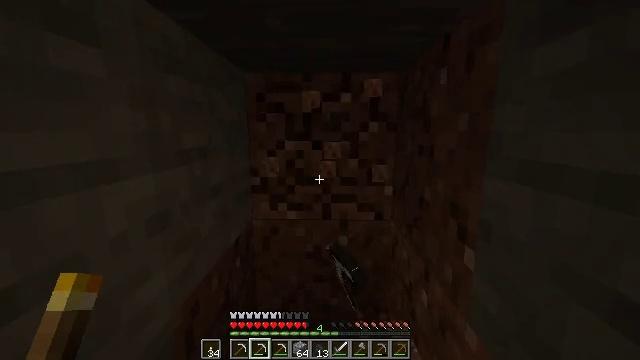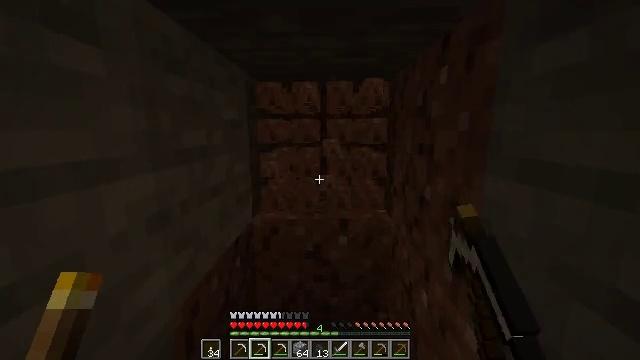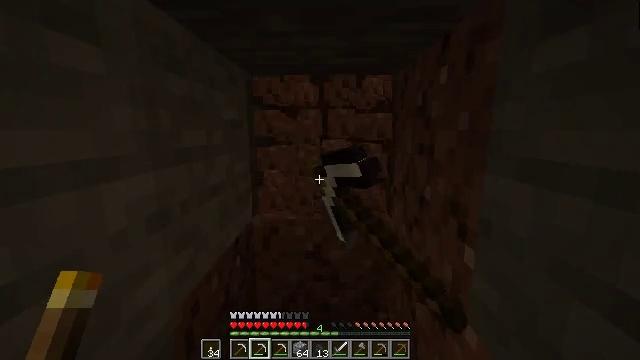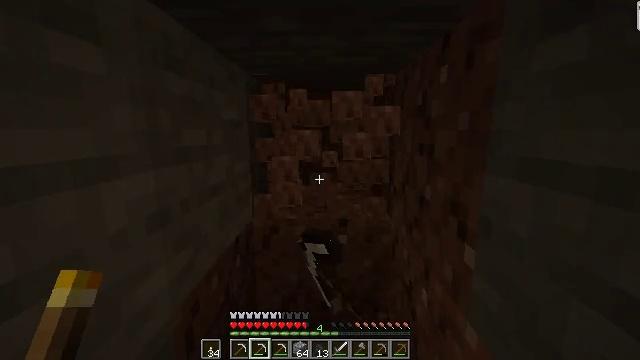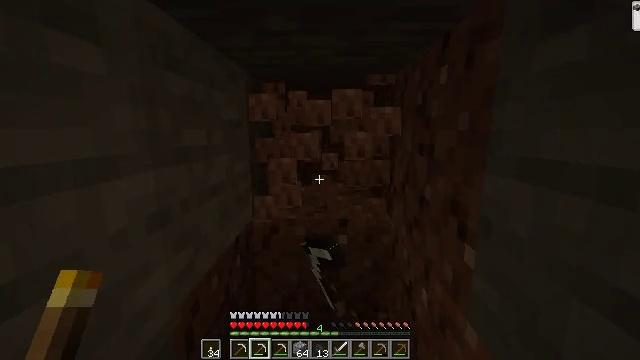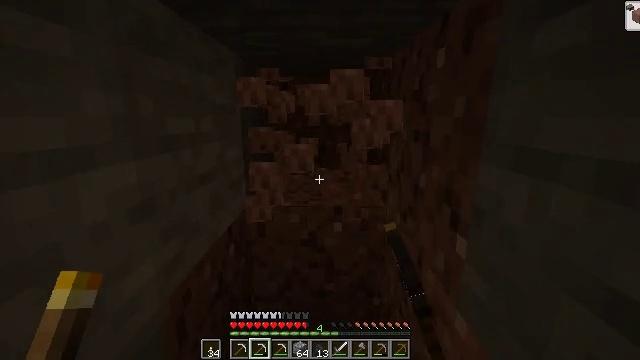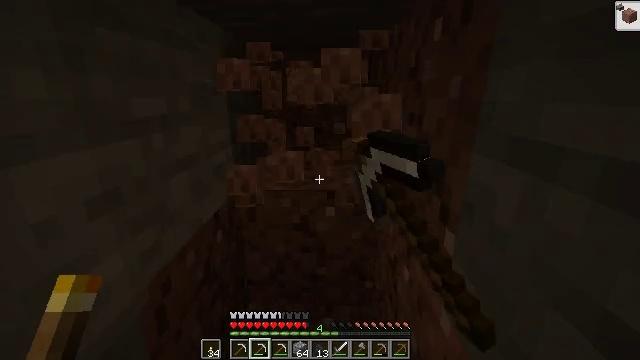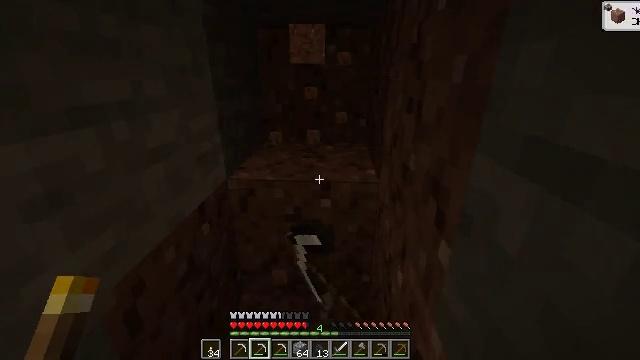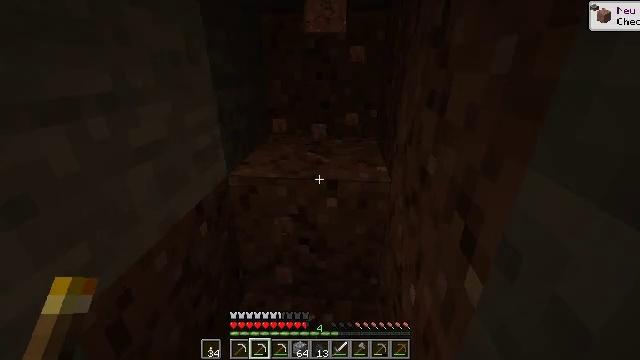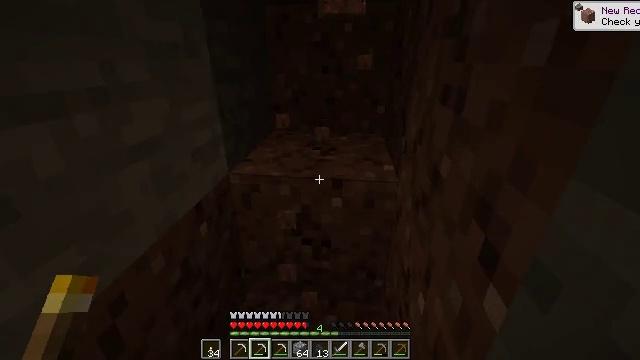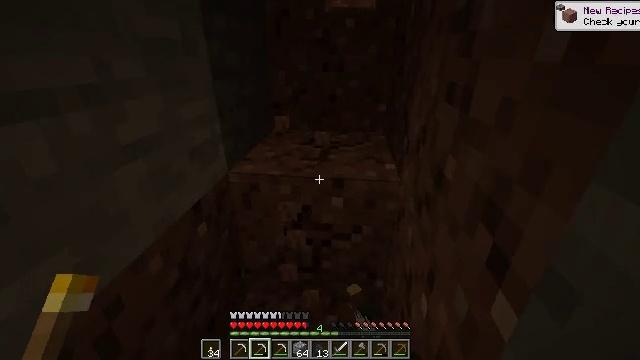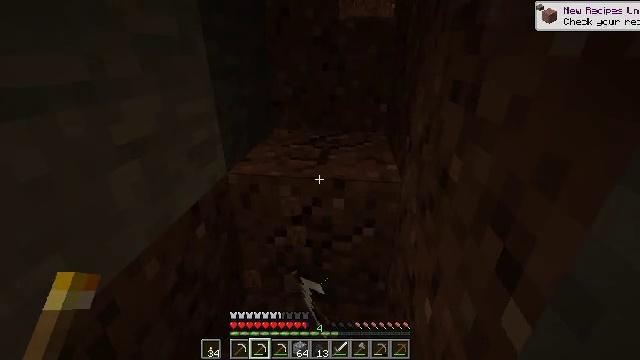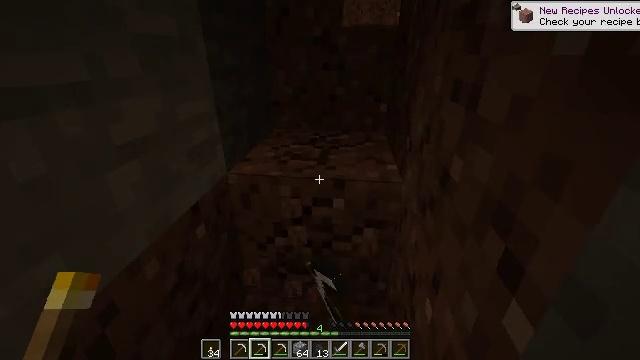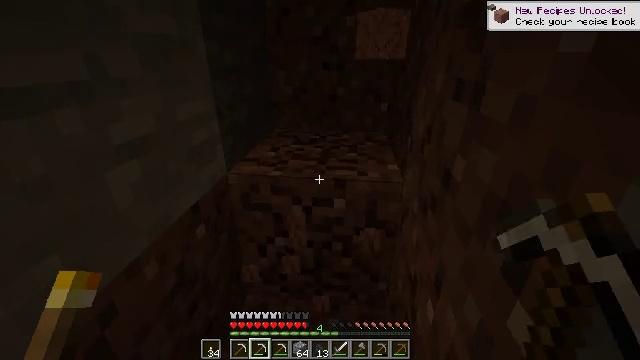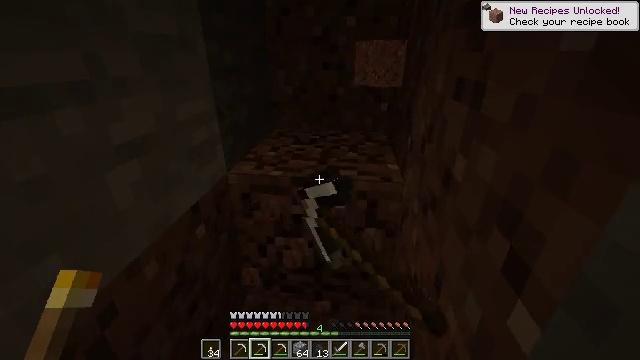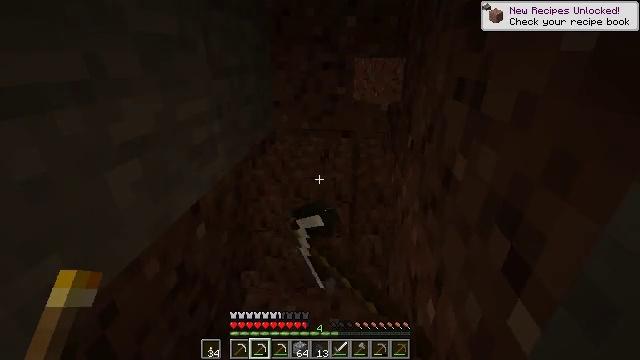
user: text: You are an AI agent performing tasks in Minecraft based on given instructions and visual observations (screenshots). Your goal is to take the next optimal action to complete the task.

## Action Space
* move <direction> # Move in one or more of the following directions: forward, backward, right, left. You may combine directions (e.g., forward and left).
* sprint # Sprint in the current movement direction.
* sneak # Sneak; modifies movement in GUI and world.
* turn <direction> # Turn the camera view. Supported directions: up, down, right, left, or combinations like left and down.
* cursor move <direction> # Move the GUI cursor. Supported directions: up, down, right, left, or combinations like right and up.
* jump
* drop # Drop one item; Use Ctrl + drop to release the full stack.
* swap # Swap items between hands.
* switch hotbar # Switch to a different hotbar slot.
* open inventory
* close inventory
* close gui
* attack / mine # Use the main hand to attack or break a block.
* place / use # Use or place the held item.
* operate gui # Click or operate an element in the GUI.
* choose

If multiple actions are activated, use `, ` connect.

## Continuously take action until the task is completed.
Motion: motion action
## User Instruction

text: Mine the granite block.
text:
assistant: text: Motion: attack / mine
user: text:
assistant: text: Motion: attack / mine
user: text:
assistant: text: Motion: attack / mine
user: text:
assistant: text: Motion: attack / mine
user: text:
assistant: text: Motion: move forward and move right, turn down, attack / mine
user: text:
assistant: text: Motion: move forward and move right, turn down, attack / mine
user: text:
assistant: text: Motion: move forward and move right, turn left and down, attack / mine
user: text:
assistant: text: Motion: turn left and down, attack / mine
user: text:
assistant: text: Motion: turn left and down, attack / mine
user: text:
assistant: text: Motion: attack / mine
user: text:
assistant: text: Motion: attack / mine
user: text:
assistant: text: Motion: attack / mine
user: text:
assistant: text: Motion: attack / mine
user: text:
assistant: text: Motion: attack / mine
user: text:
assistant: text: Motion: attack / mine
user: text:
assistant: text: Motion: attack / mine
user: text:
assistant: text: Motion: attack / mine
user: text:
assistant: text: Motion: attack / mine
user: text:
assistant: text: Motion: attack / mine
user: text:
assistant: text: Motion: attack / mine
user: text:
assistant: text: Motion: turn up, attack / mine
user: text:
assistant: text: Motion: turn right and up, attack / mine
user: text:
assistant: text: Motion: turn right and up, attack / mine
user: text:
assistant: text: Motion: move forward, turn right and up, attack / mine
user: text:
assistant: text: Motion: move forward, turn up, attack / mine
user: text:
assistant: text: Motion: move forward and move right, attack / mine
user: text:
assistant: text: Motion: move forward and move right, attack / mine
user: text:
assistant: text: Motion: move right, attack / mine
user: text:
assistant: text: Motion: attack / mine
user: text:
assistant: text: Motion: attack / mine